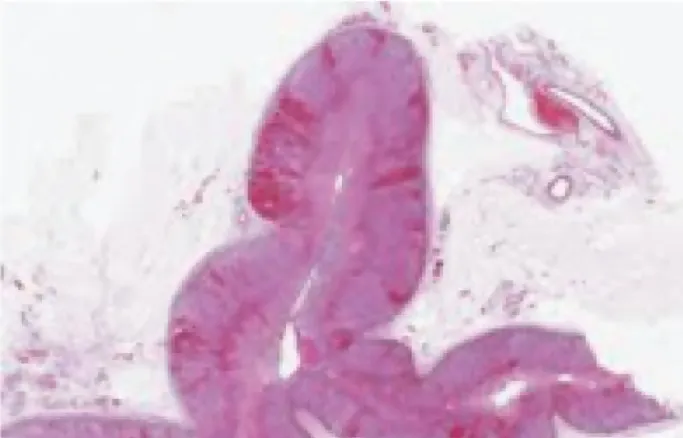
Adenal cortex hemorrhage.
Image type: pathology (h&e)